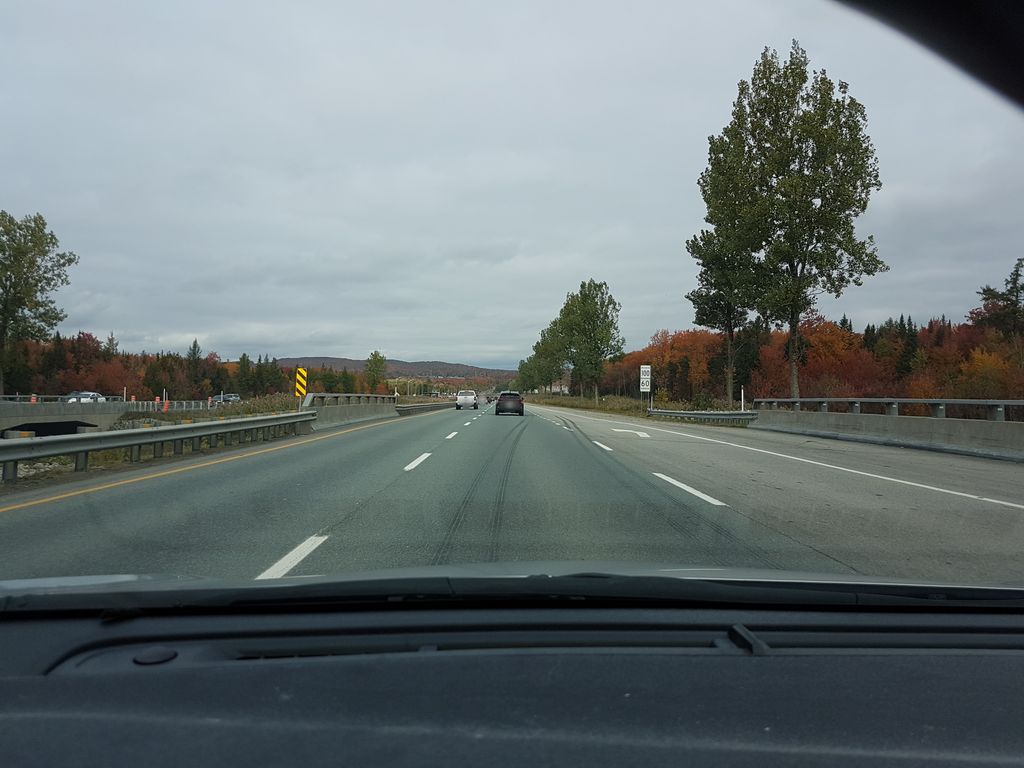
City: quebec_city